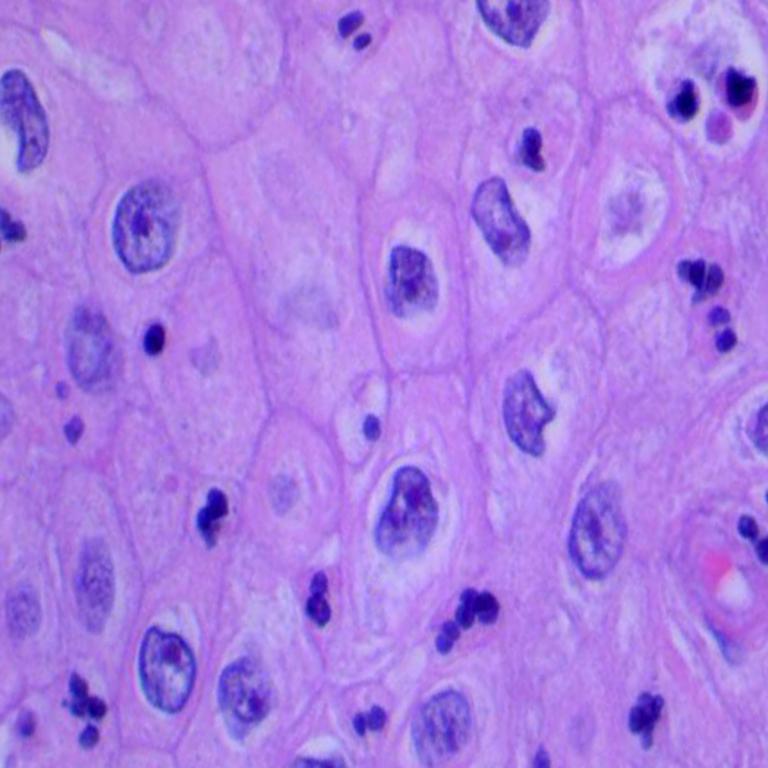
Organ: lung
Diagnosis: squamous carcinomas